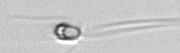
Label: flagellate